Field crop: maize
Growth stage: 2
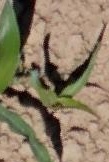
Species: maize